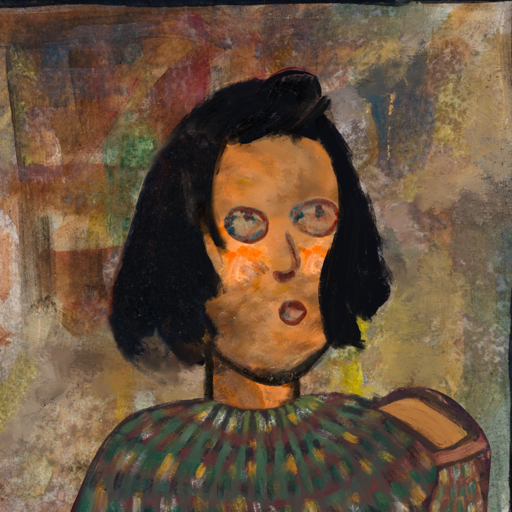
Background: Mosgoul, Head And Neck Side: Gypsy_Queen, Face Side: Orphan, Bust: After_Raid, Hair Side: Mosgoul, Head Accessory: Blank, Second Necklace: Blank, Necklace: Blank, Baby: Blank